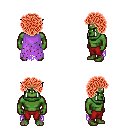
a pixel art fantasy rpg character, male body template, orc, green skin, maroon tattered cape, red pants, red curly afro hairstyle, bronze tiara, four views (front, back, left, right), 2x2 character sprite sheet, small pixel art, hard edges, no anti-aliasing